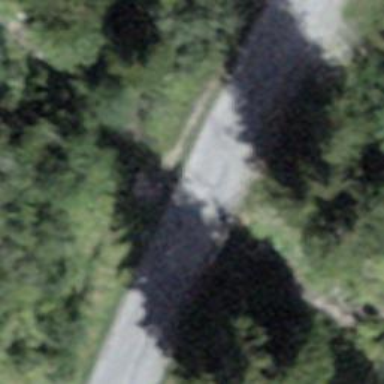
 grade2 track type. The road is designed as downhill piste."